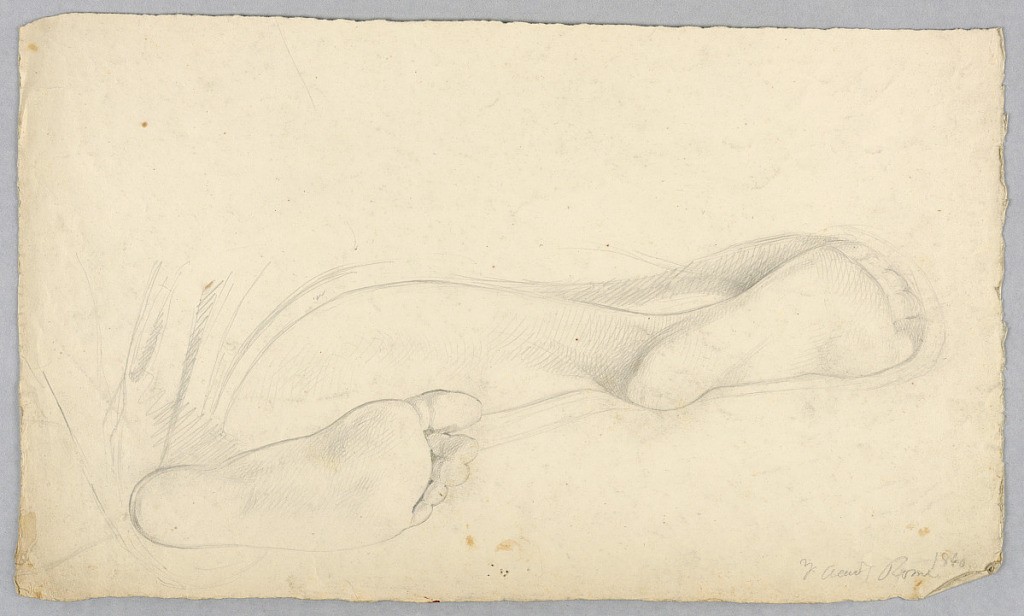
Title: Study of the Feet of a Reclining Woman
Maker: Daniel Huntington, American, 1816–1906
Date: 1840
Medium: Graphite on off-white wove paper
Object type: Drawing
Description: Study of the soles of the feet of a reclining woman.  Parts of right leg and the bottoms of both feet are shown.